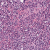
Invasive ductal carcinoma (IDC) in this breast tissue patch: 1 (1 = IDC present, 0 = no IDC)